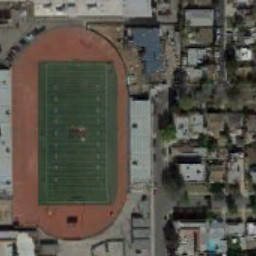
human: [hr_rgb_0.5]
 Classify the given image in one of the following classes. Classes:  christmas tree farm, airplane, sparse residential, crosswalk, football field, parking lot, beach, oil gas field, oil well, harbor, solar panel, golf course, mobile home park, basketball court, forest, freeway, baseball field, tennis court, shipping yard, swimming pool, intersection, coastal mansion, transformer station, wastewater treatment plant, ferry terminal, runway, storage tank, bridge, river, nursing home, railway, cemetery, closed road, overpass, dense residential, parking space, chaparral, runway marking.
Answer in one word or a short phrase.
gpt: football field